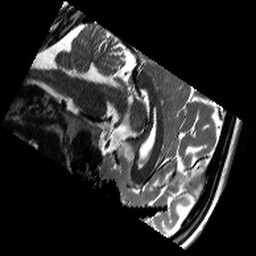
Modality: T2w
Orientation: sagittal